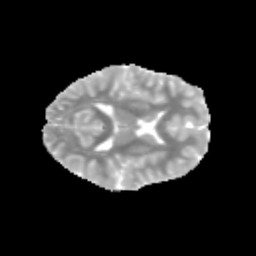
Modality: MD
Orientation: axial
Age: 10
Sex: female
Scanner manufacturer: siemens
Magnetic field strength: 3 T
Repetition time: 3.8 s
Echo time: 0.07 s